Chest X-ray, AP view. Patient: 33 years old, sex M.
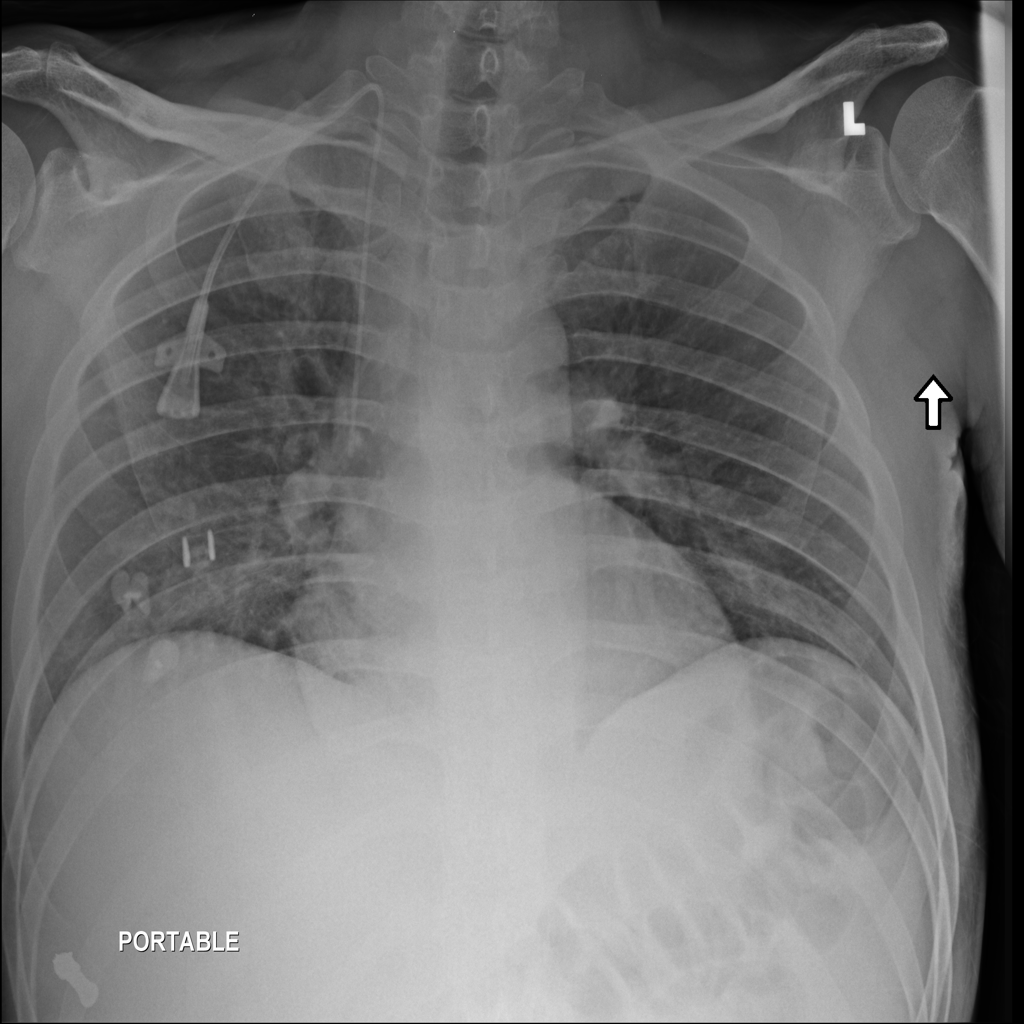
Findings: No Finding